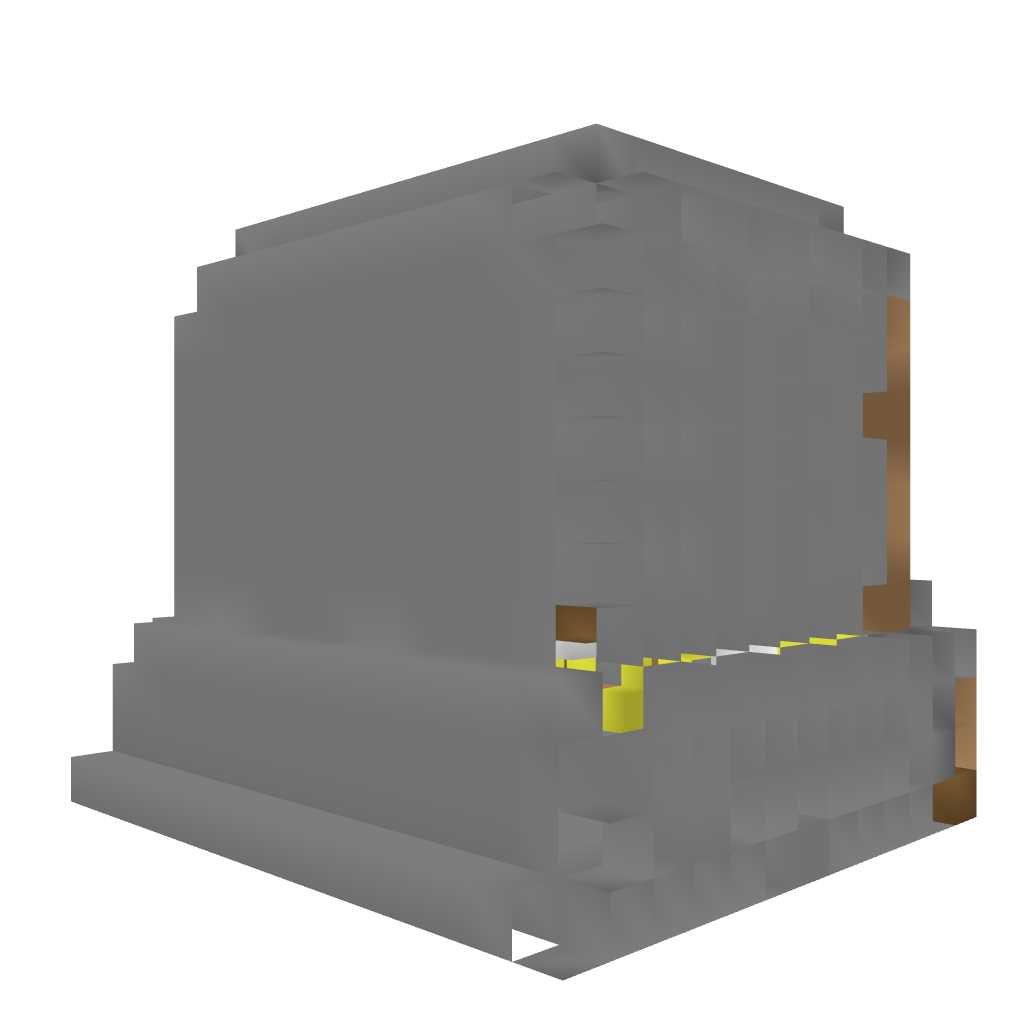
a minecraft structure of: Skin - Plant Melon / Watermelon bad low quality